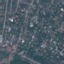
Label: Residential